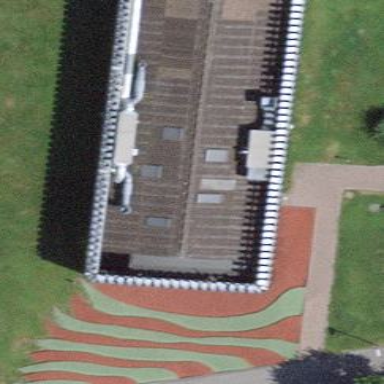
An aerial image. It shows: College building.